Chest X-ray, AP view. Patient: 51 years old, sex M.
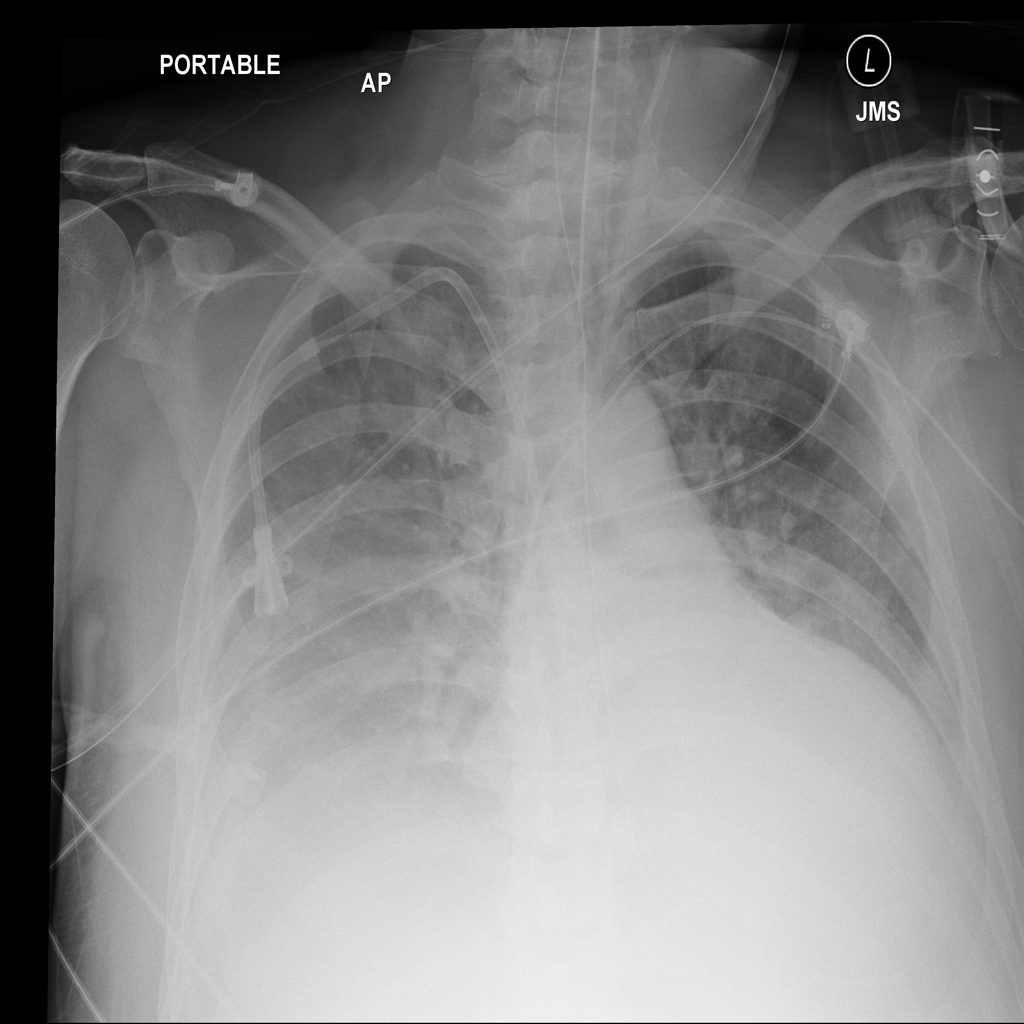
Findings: Effusion